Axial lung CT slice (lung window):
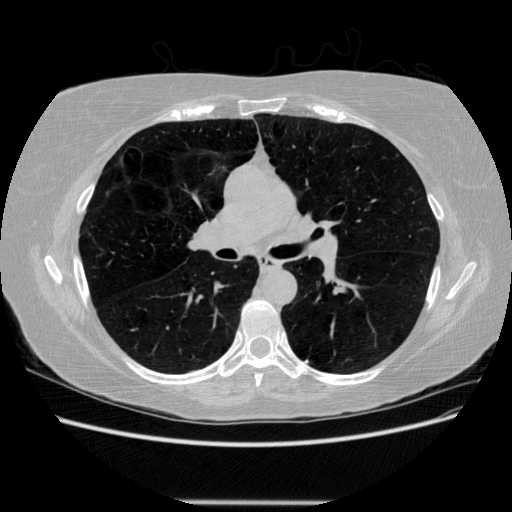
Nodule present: no